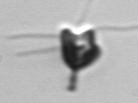
Label: Pyramimonas_longicauda